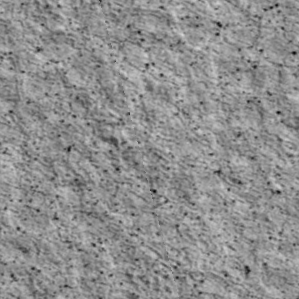
Label: non_frost